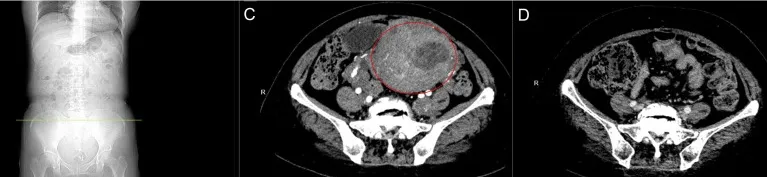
Abdominal CT scan. (D) Follow-up pelvic examination: 27 months after chemotherapy, changes indicative of postoperative alterations in the uterus were observed.
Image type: radiology (ct)